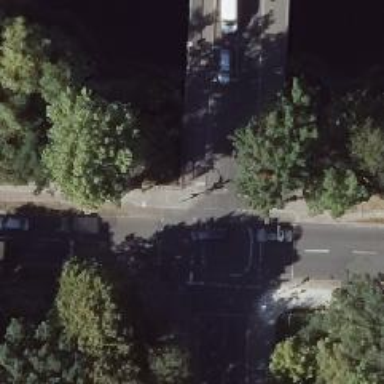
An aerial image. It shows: Road with traffic signals.